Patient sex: M
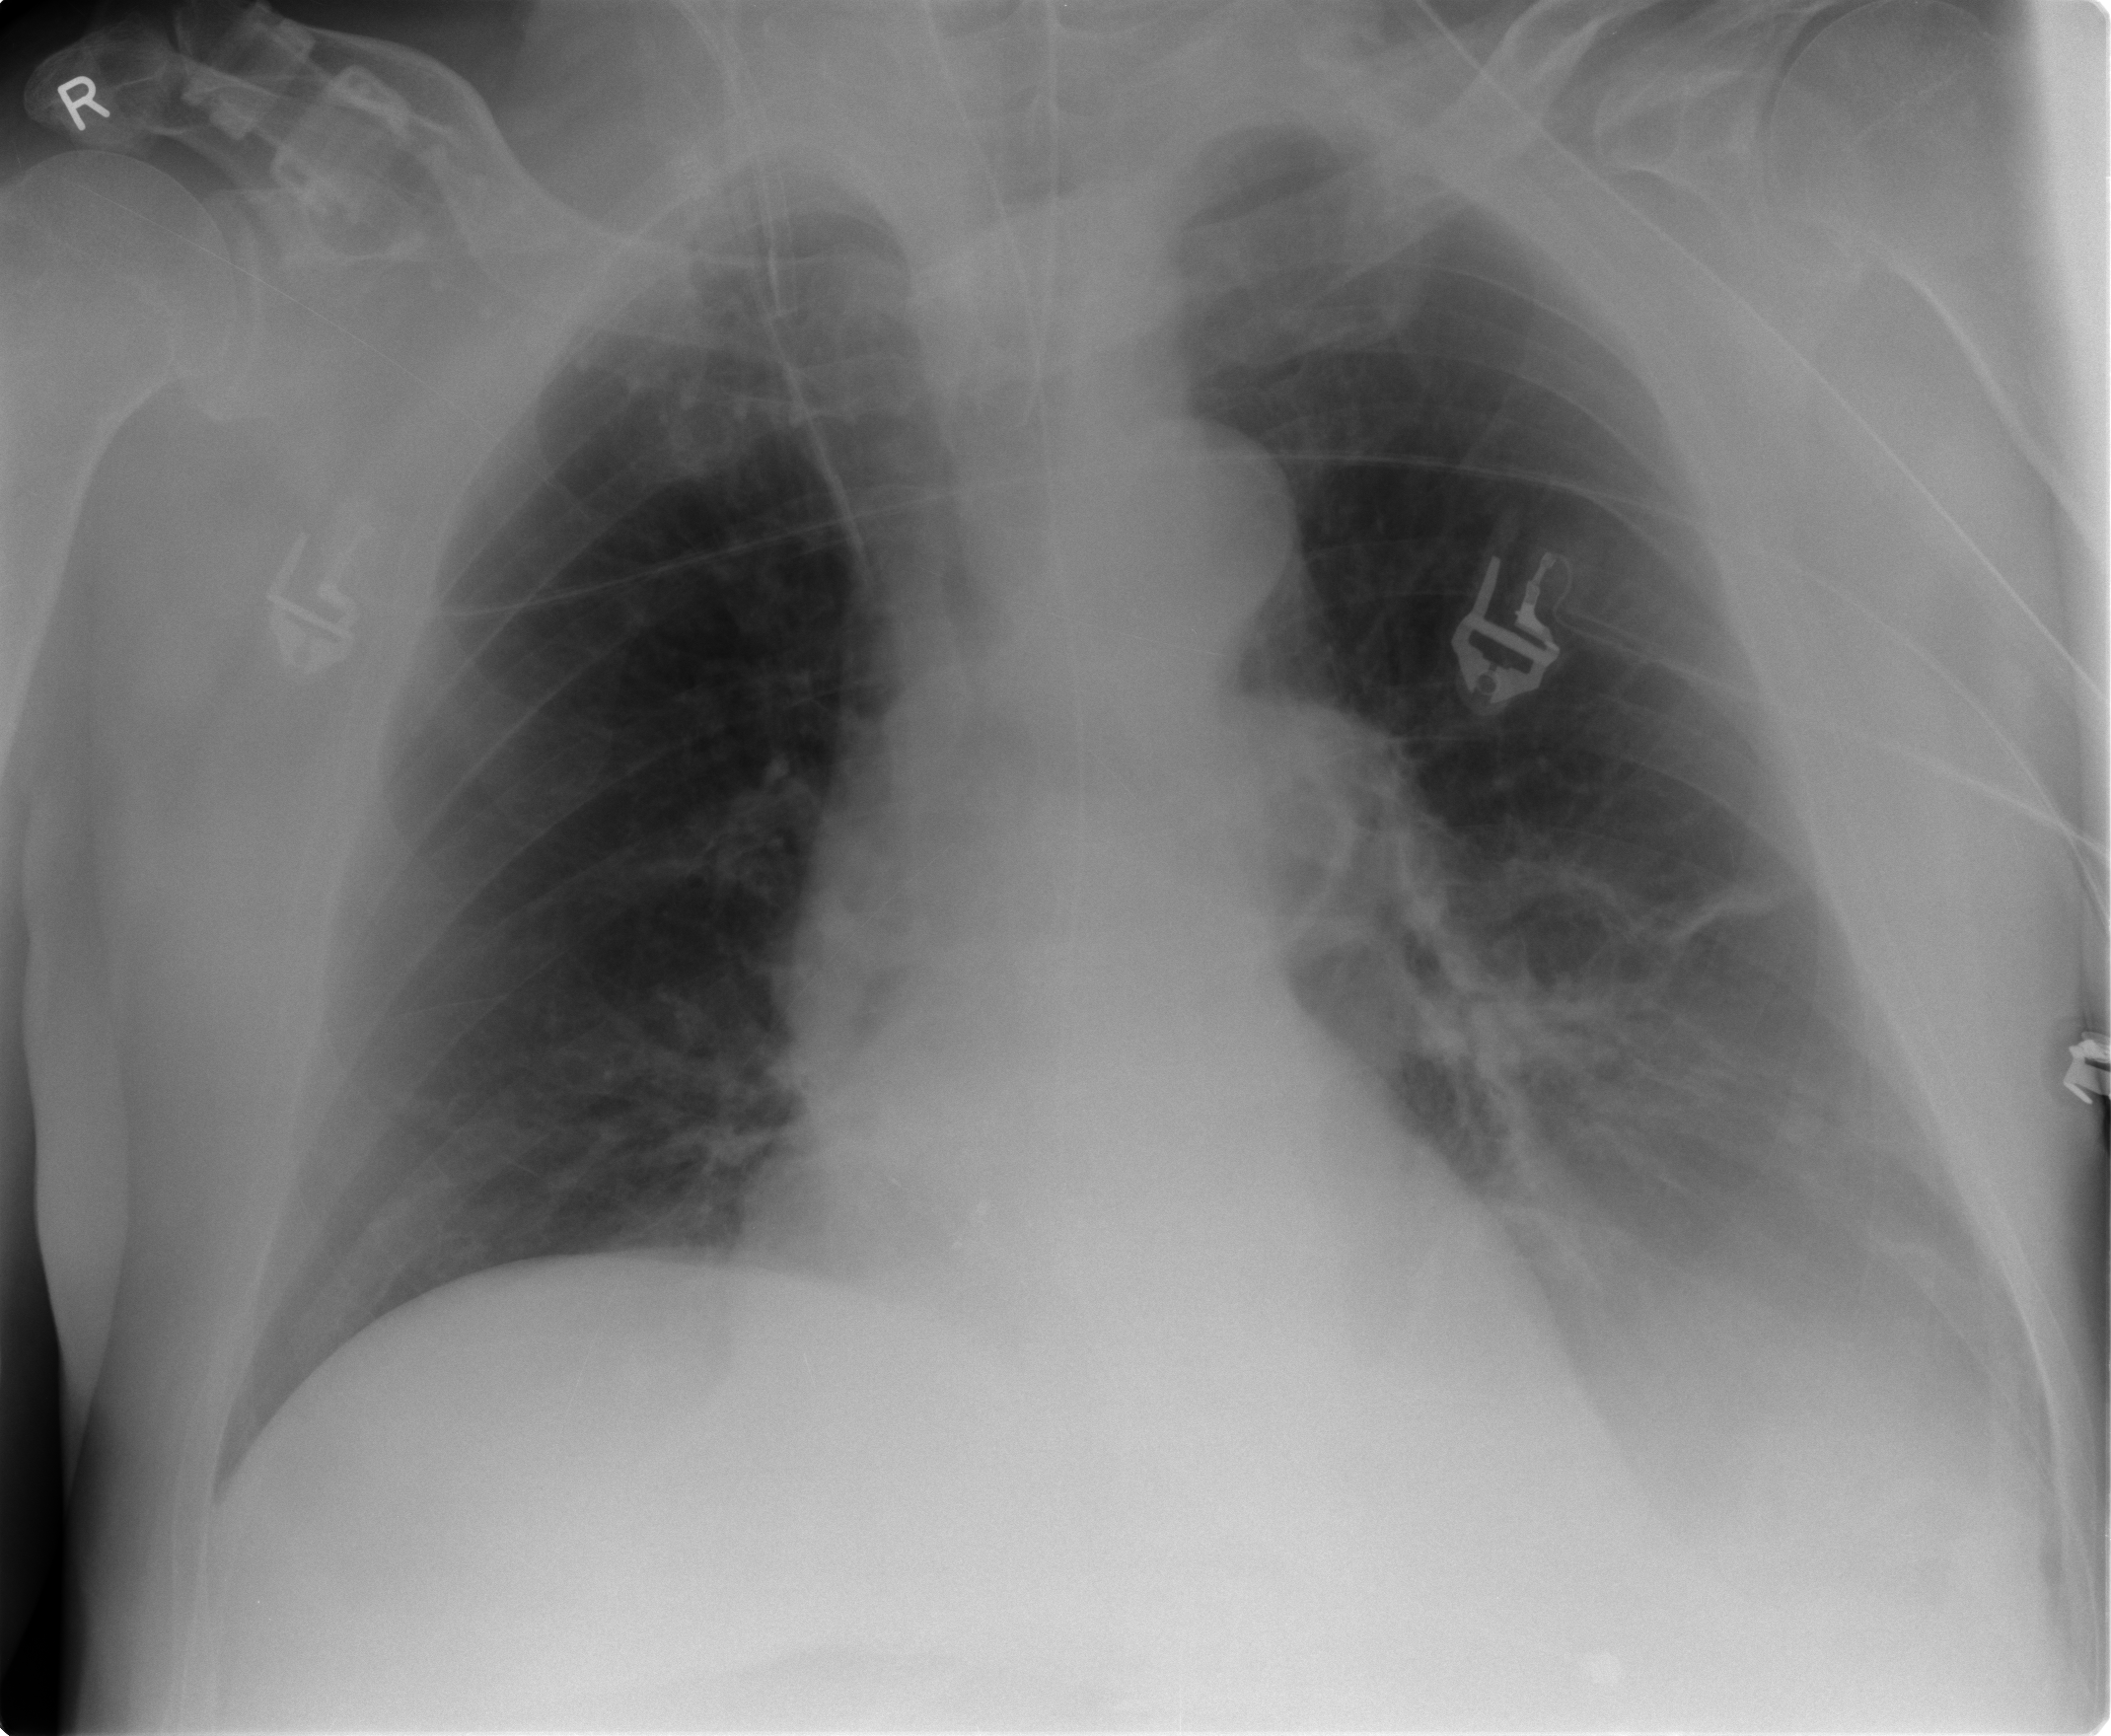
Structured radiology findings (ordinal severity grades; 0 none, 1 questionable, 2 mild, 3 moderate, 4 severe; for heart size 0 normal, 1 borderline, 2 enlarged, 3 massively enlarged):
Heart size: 0
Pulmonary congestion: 0
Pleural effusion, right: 0
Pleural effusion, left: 3
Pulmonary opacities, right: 0
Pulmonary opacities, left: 0
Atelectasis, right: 0
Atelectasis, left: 2